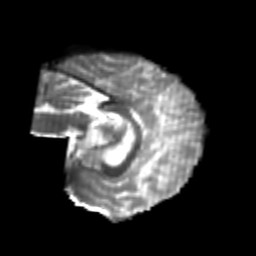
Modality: T2w
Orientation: sagittal
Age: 23
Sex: female
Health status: healthy
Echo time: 0.074 s